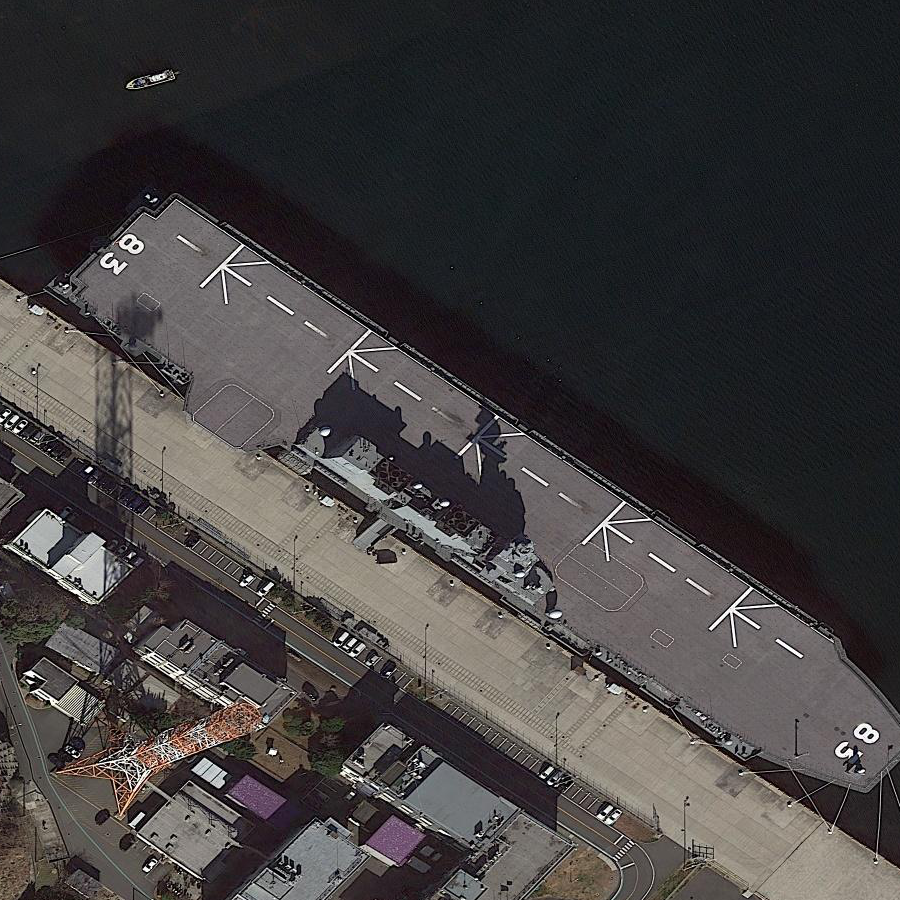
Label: assault